Field crop: maize
Growth stage: 2
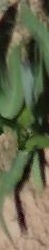
Species: maize